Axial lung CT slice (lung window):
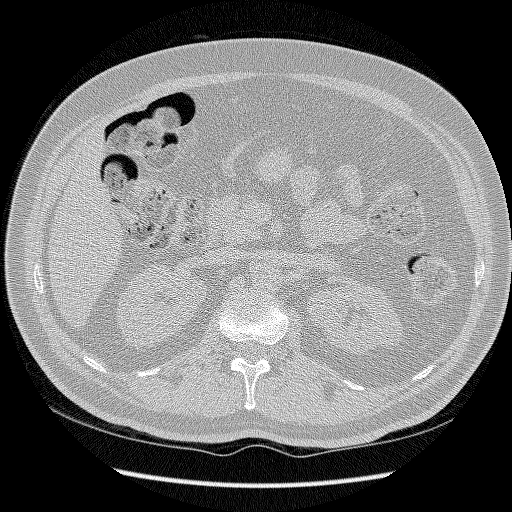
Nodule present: no